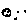
Label: moon